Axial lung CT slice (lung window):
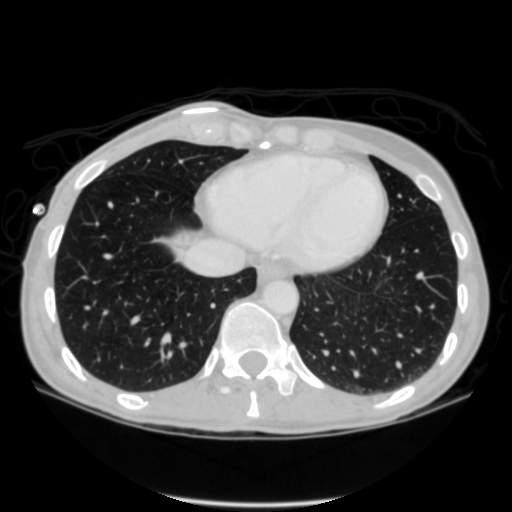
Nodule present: no